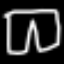
Label: pants